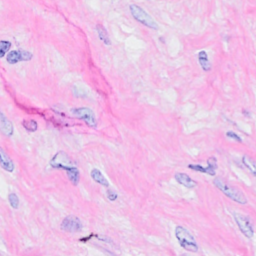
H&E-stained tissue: Breast